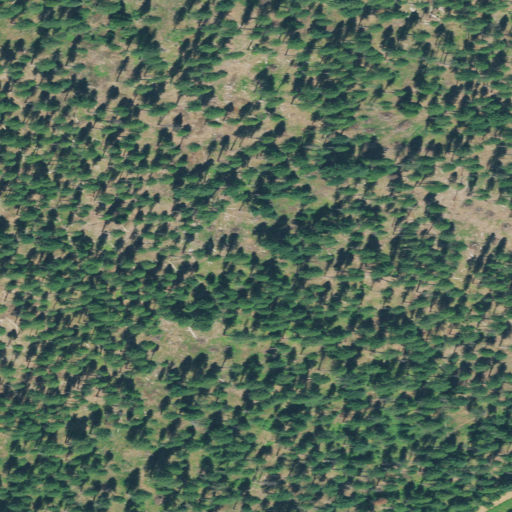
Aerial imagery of plain(s) in Oregon named Upper Mountain Meadows containing only evergreen forest